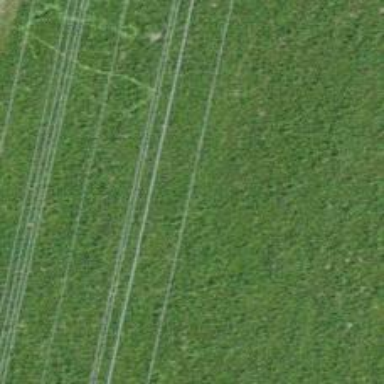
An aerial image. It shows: Aerial marker.